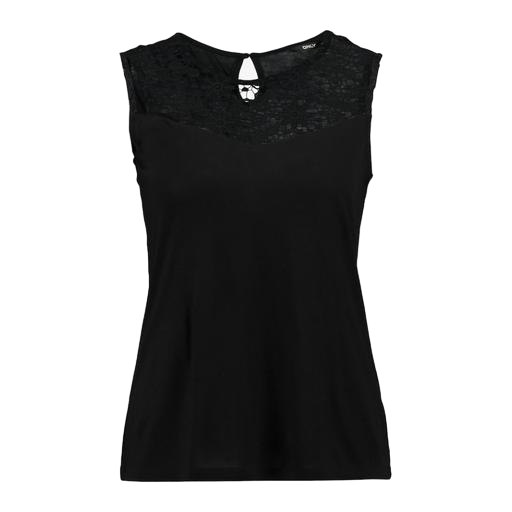
black lace-yoke jersey t-shirt, black lace-yoke jersey tee, black lace tank top, white background